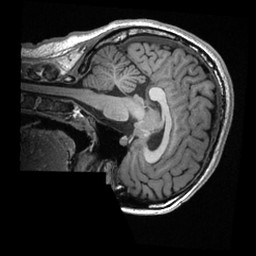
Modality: T1w
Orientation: sagittal
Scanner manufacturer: ge
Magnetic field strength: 3 T
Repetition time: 0.007668 s
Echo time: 0.002936 s